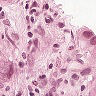
Metastatic tissue present: yes